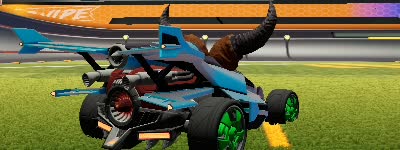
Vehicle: aftershock